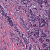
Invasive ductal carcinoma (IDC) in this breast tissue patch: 1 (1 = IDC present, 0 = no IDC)